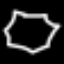
Label: octagon